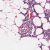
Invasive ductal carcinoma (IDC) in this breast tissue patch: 1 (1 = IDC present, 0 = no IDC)